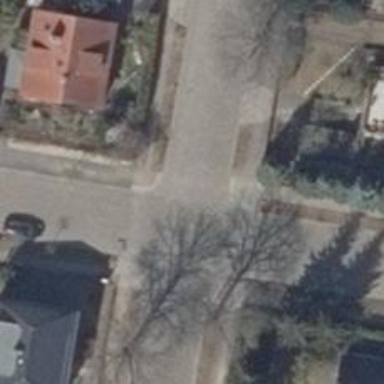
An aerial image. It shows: Unmarked crossing on the road.